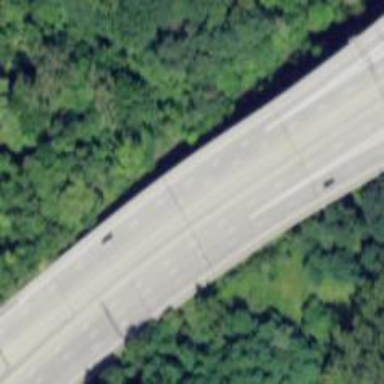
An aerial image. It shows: Bridge with asphalt surface. It is part of primary link highway.